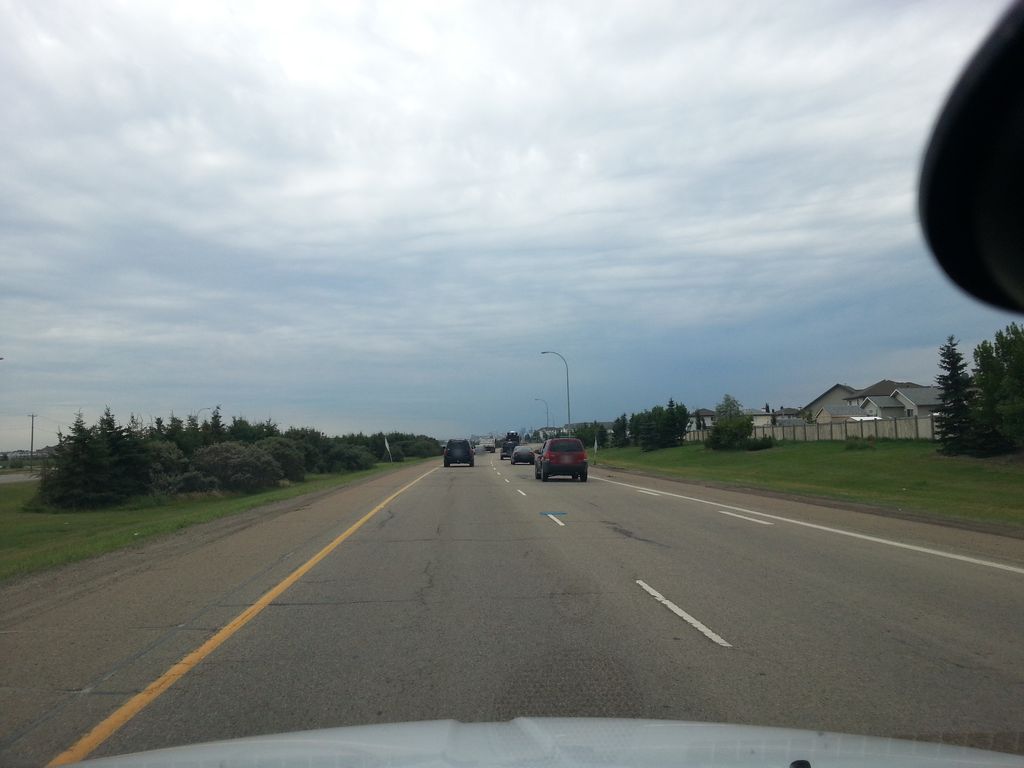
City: edmonton